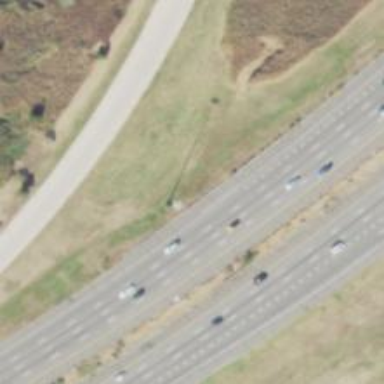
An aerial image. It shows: Asphalt motorway.